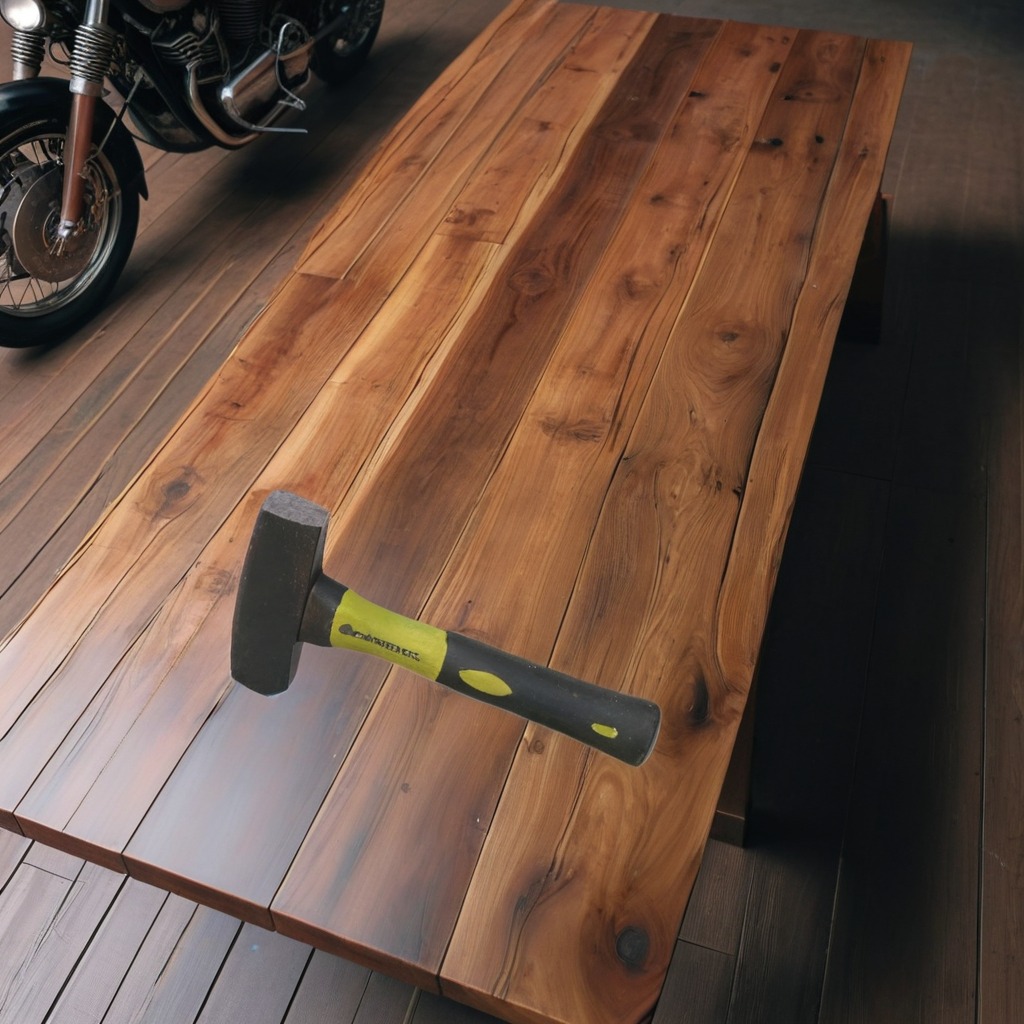
A hammer is lying on the table in a vintage motorcycle garage.